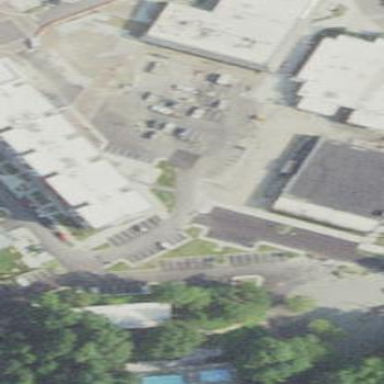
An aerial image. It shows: Parking area with surface.